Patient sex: M
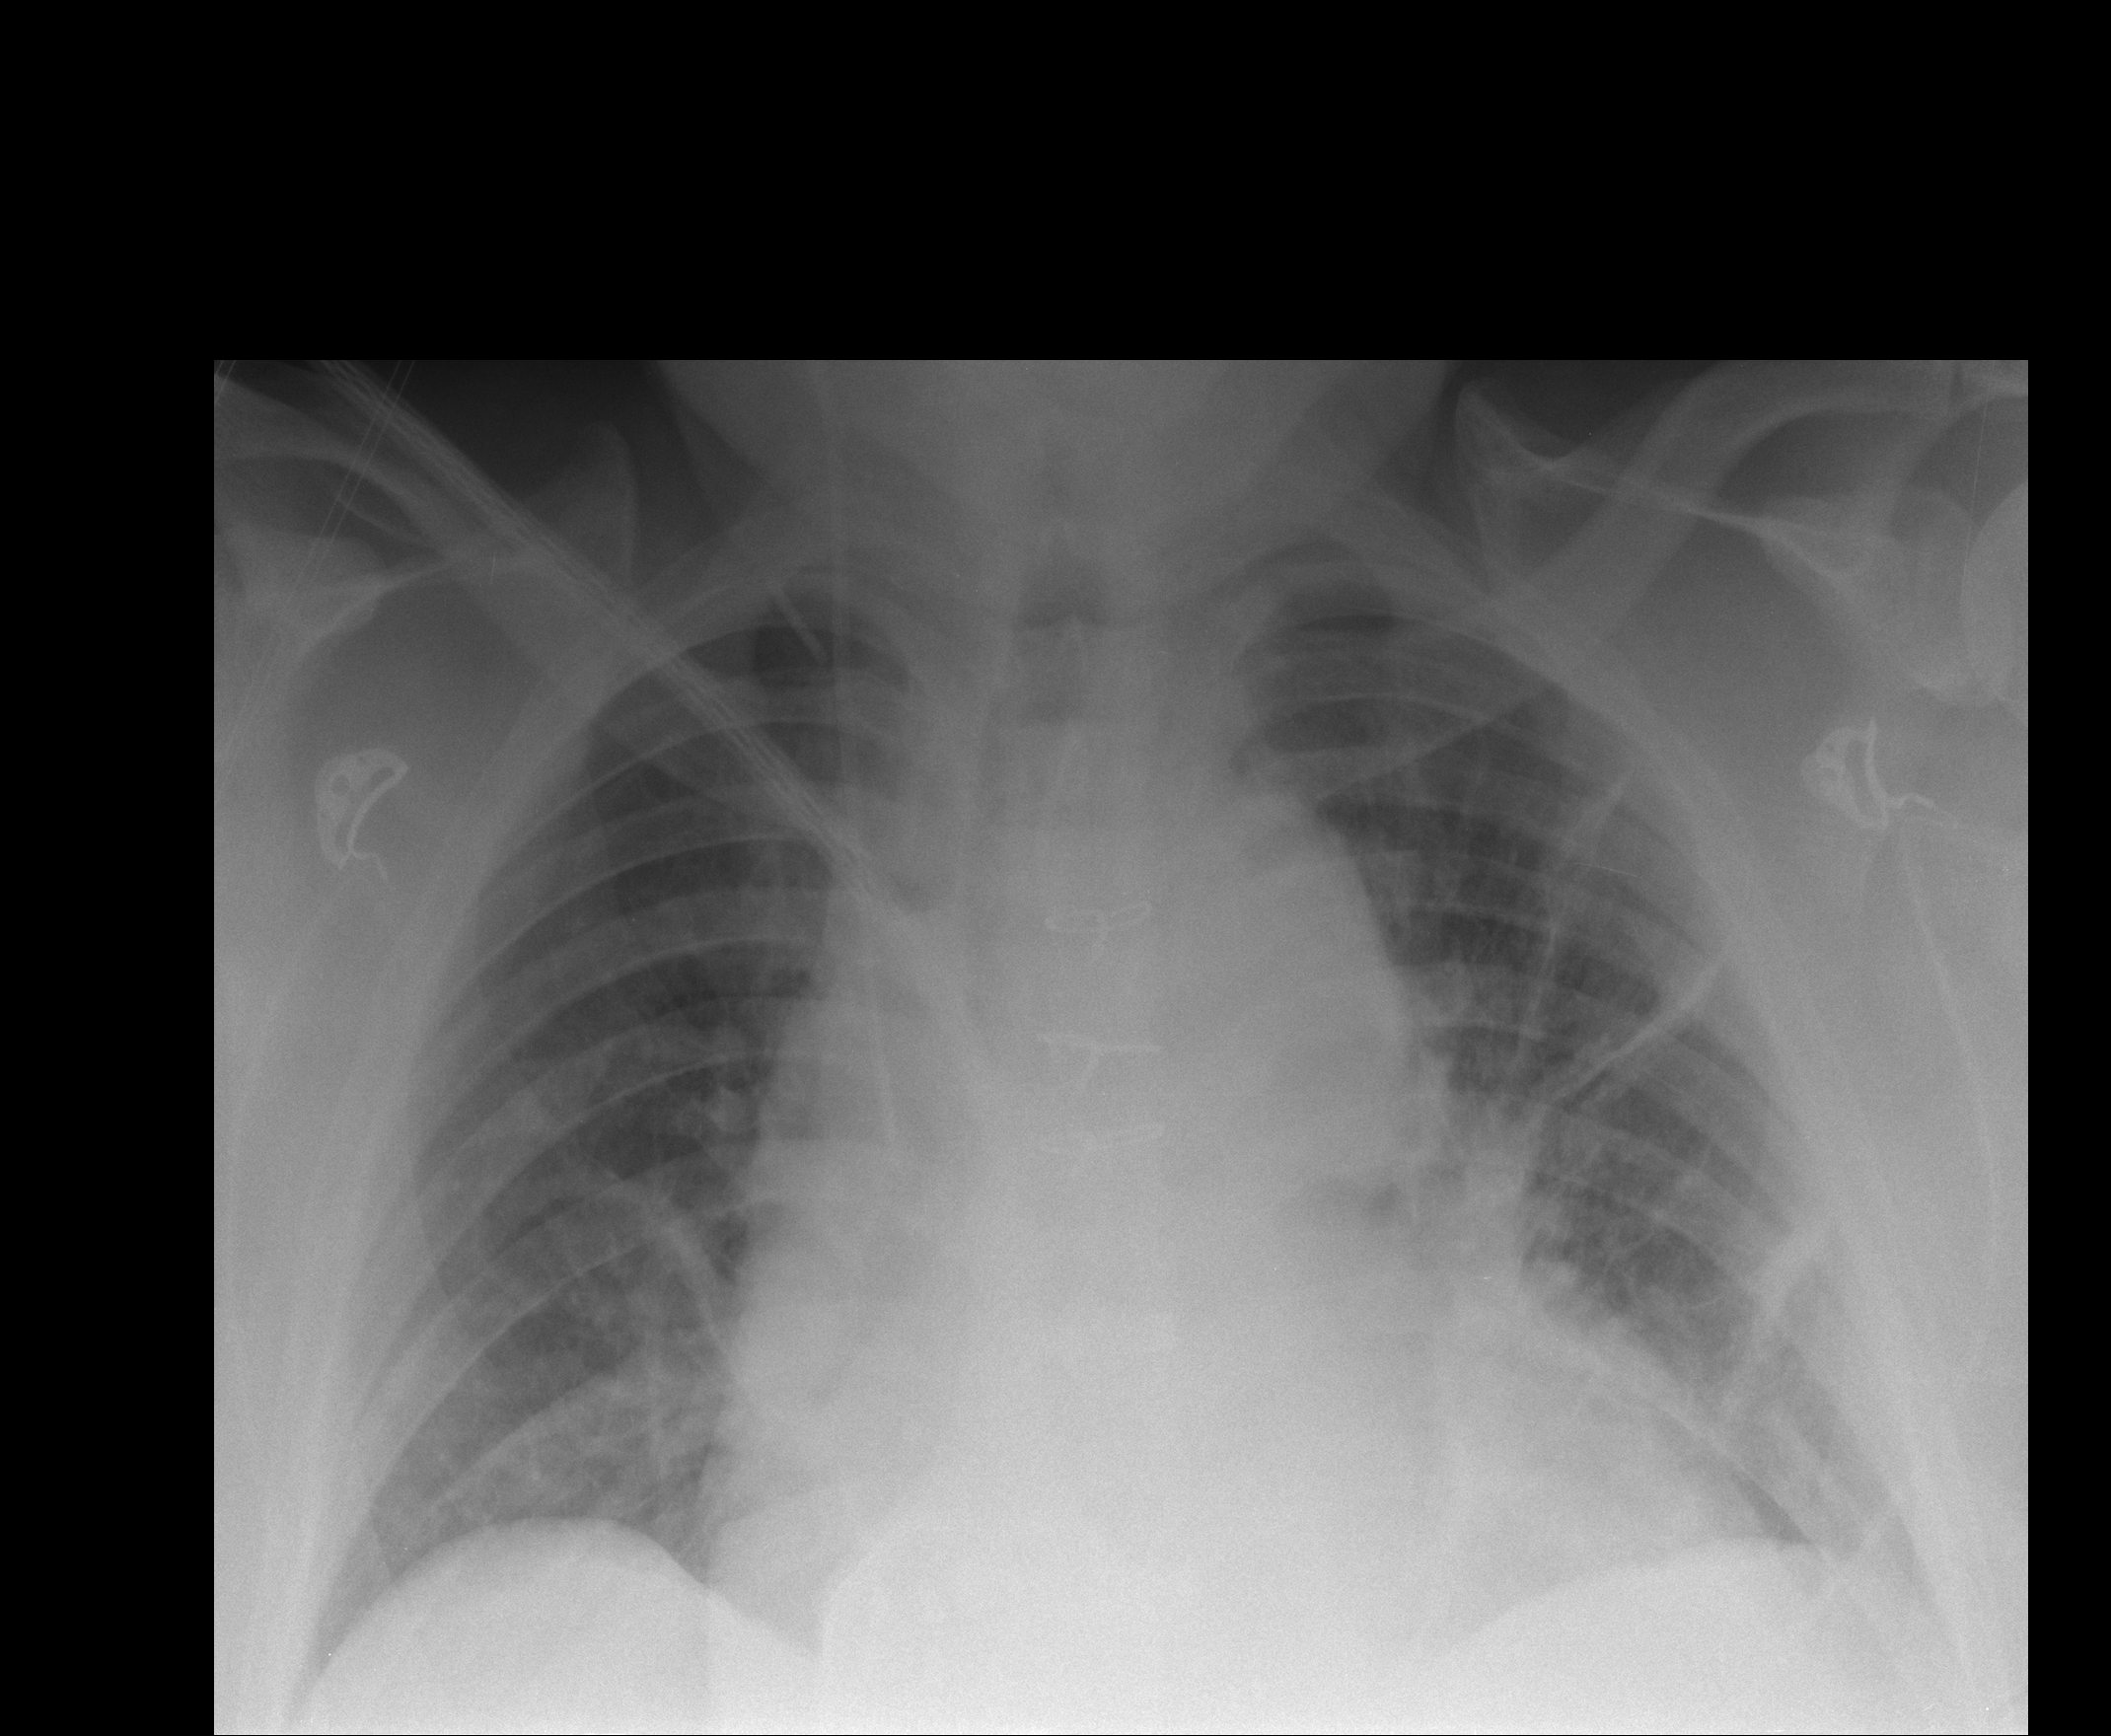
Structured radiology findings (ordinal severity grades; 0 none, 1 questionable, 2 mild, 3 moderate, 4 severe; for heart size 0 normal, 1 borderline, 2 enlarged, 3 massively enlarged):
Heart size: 2
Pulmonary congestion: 0
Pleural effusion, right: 0
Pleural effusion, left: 0
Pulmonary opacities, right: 0
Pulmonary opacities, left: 1
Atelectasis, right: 1
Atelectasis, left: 1